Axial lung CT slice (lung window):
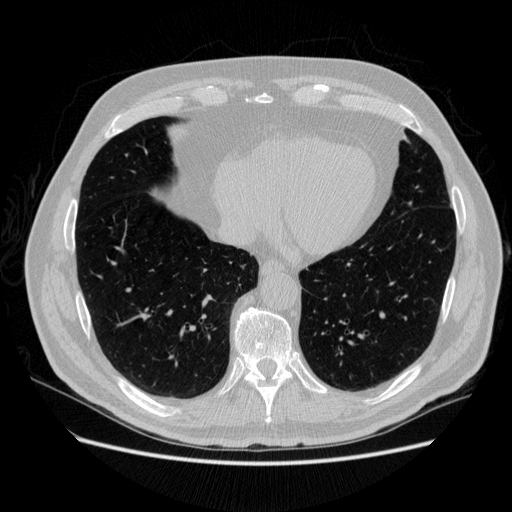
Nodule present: no